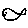
Label: fish